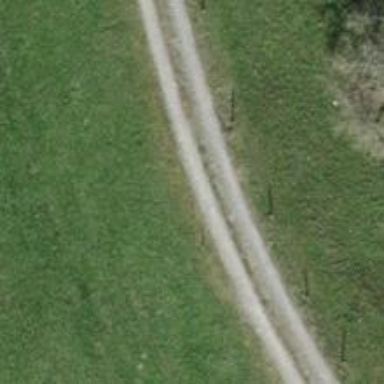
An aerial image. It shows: Pebblestone track with grade3 tracktype.